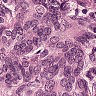
Metastatic tissue present: yes